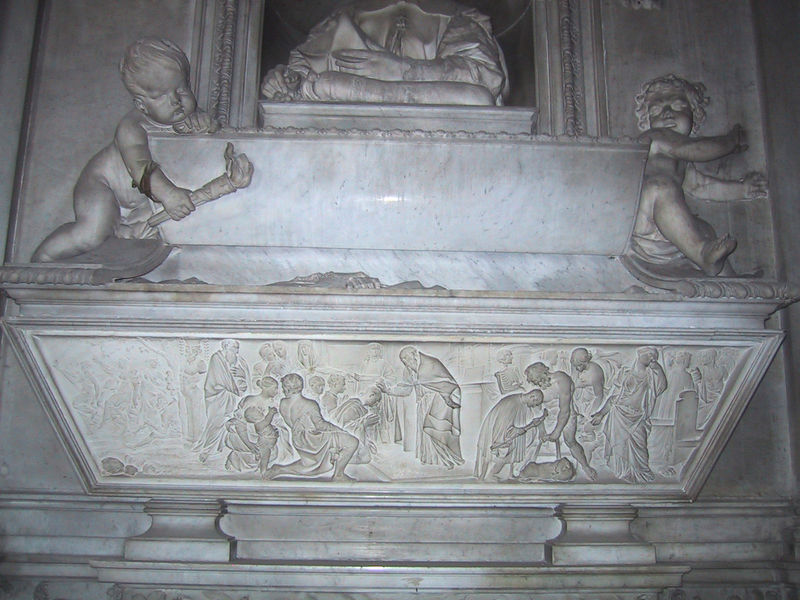
Titel: Sarkophag des Francesco Raimondi
Künstler: Nicolas Sale
Standort: Rom, S. Pietro in Montorio, Capella Raimondi (EU - I - Latium)
Schlagwörter: hand, mann, nackt, schlaf, frauen, frau, licht, marmor, männer, szene, arm, arme, sockel, tod, trauer, hände, innenraum, porträt, kirche, kind, kinder, engel, engelchen, putte, putto, skulptur, relief, italien, baby, figuren, kissen, büste, plastik, flamme, palast, denkmal, torso, herrscher, gebet, handwerk, grab, segen, fresko, putten, taufe, beweinung, putti, fackel, szenen, bau, sklaven, speck, grabmal, sarkophag, epitaph, bruch, weihe, vergebung, trapez, bildwerk, türsturz, kenotaph, wissen, aufersteheung, 1600, m,ann